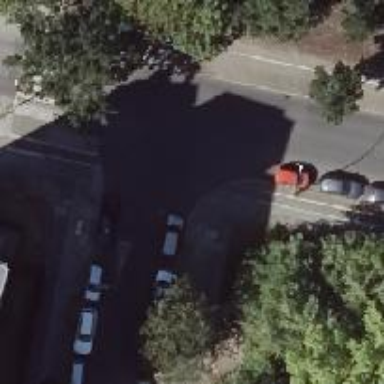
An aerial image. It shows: Residential road with asphalt surface and parallel parking lanes on both sides.